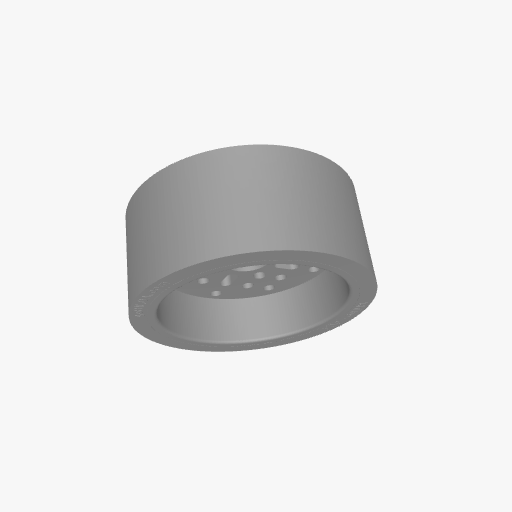
Part: RhinoWheel72OD